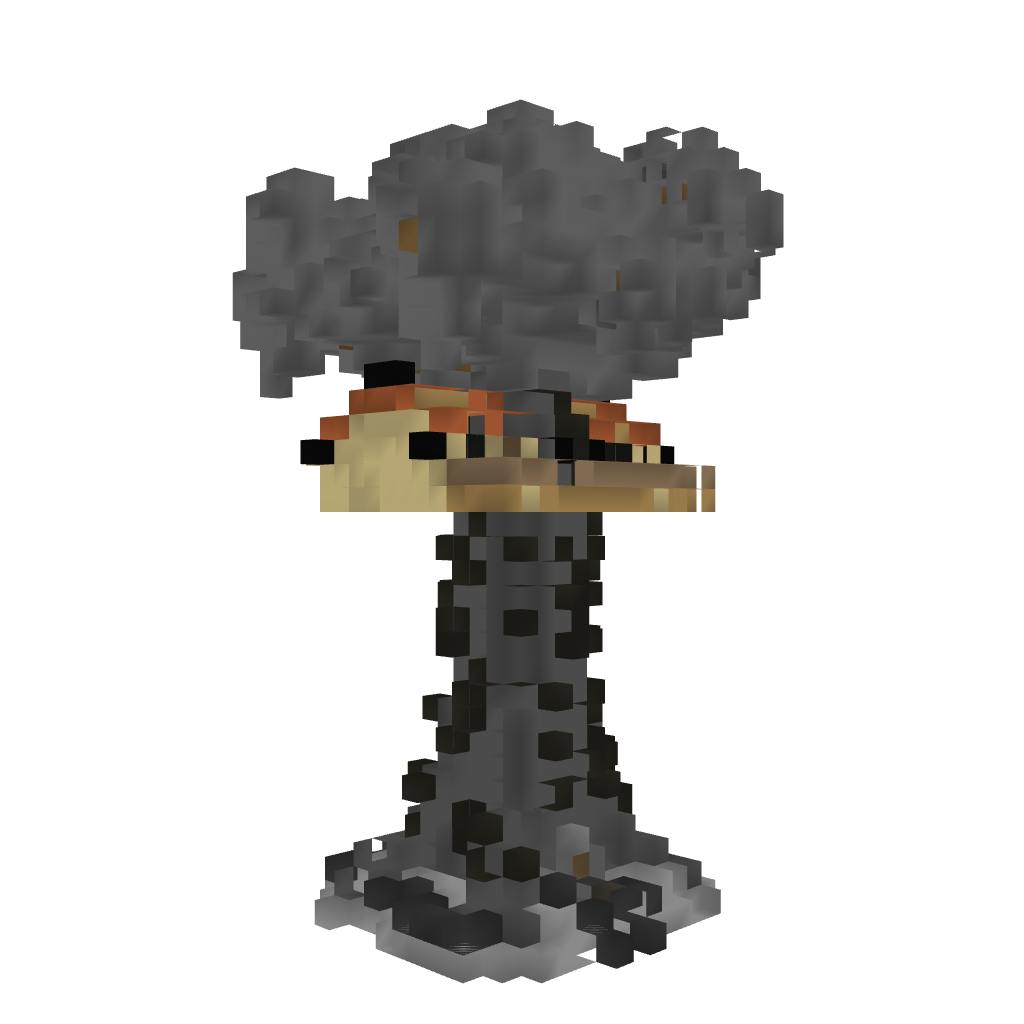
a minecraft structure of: Tree House